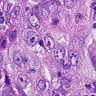
Metastatic tissue present: yes